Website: home-depot
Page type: payment
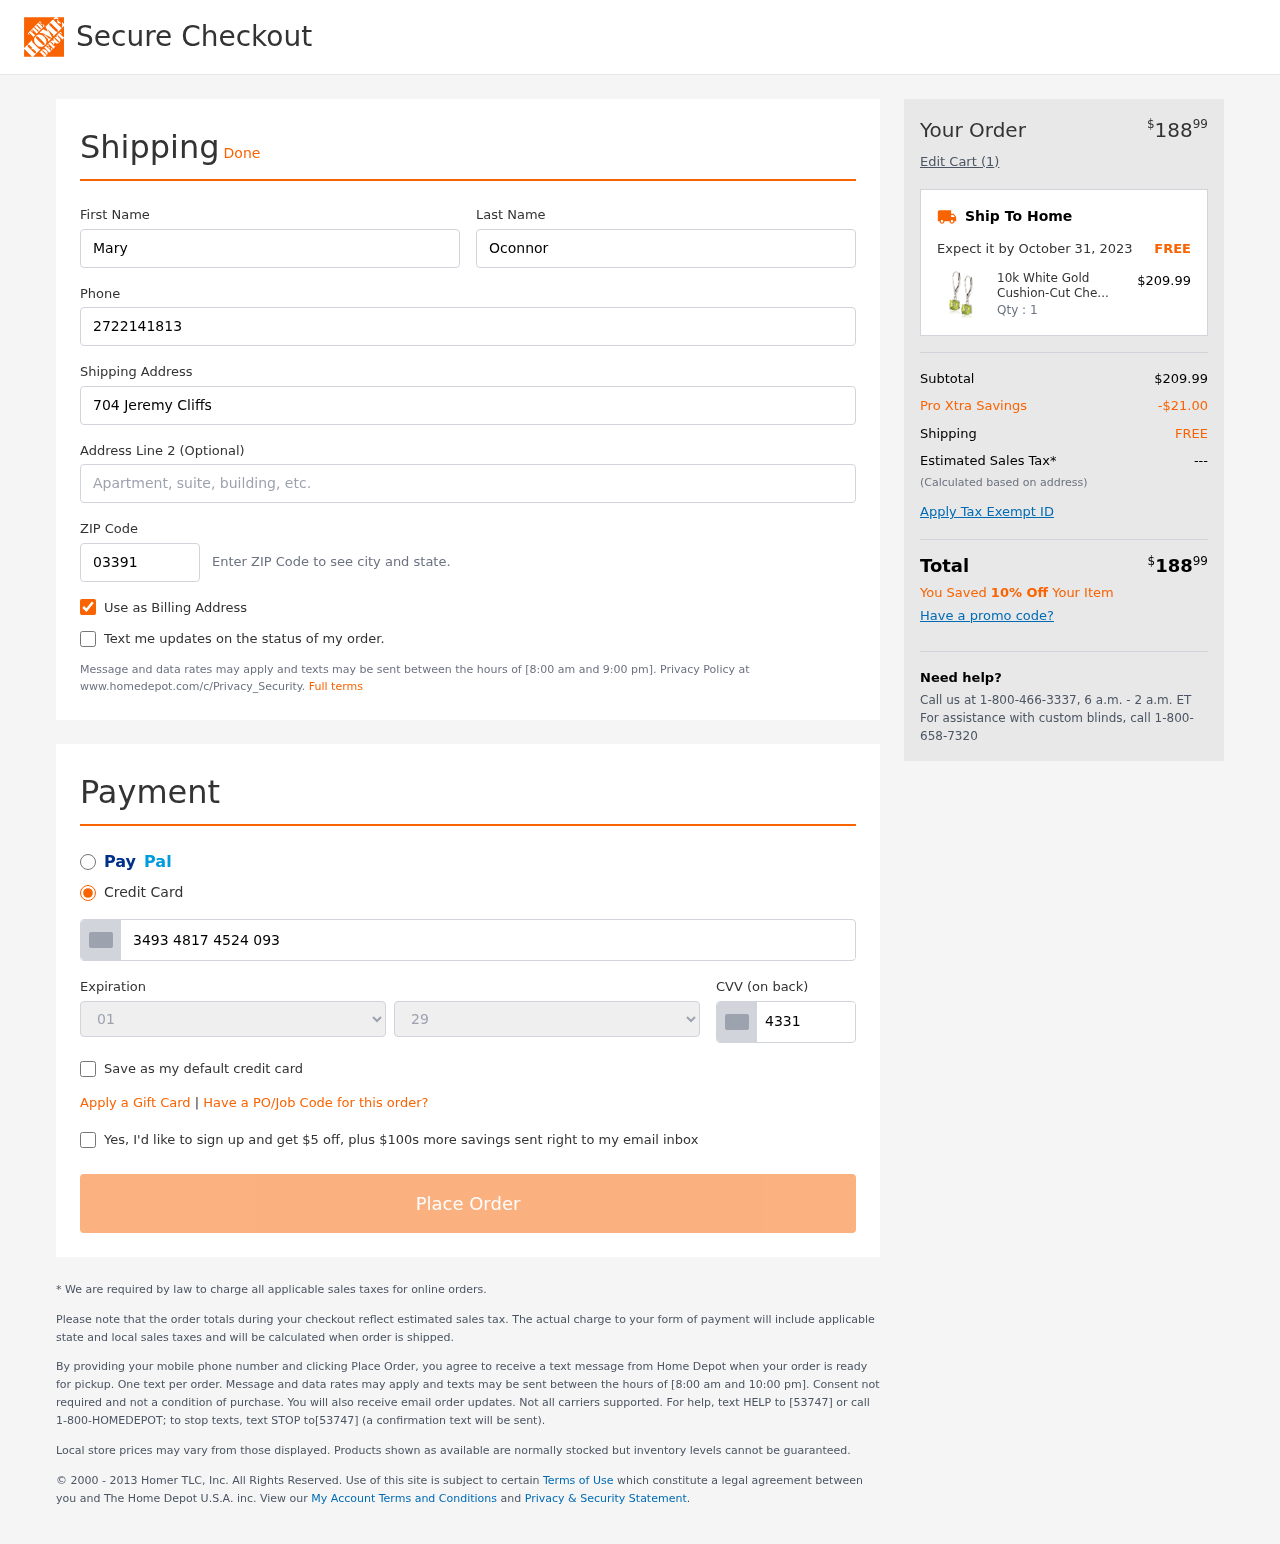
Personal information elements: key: PII_CARD_CVV
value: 4331
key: PII_CARD_EXPIRY_MONTH
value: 01
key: PII_CARD_EXPIRY_YEAR
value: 29
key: PII_CARD_NUMBER
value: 3493 4817 4524 093
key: PII_FIRSTNAME
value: Mary
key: PII_LASTNAME
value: Oconnor
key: PII_PHONE
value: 2722141813
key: PII_POSTCODE
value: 03391
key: PII_STREET
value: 704 Jeremy Cliffs
Product elements: key: PRODUCT1_NAME
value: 10k White Gold Cushion-Cut Checkerboard Peridot Leverback Earrings (6mm)
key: PRODUCT1_PRICE
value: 209.99
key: PRODUCT1_QUANTITY
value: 1
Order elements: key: ORDER_TOTAL
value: $18899
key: ORDER_NUM_ITEMS
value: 1
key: ORDER_DELIVERY_DATE
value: October 31, 2023
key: ORDER_SUBTOTAL
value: $209.99
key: ORDER_DISCOUNT
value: -$21.00
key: ORDER_SHIPPING_COST
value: FREE